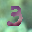
Label: 3